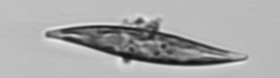
Label: Pleurosigma